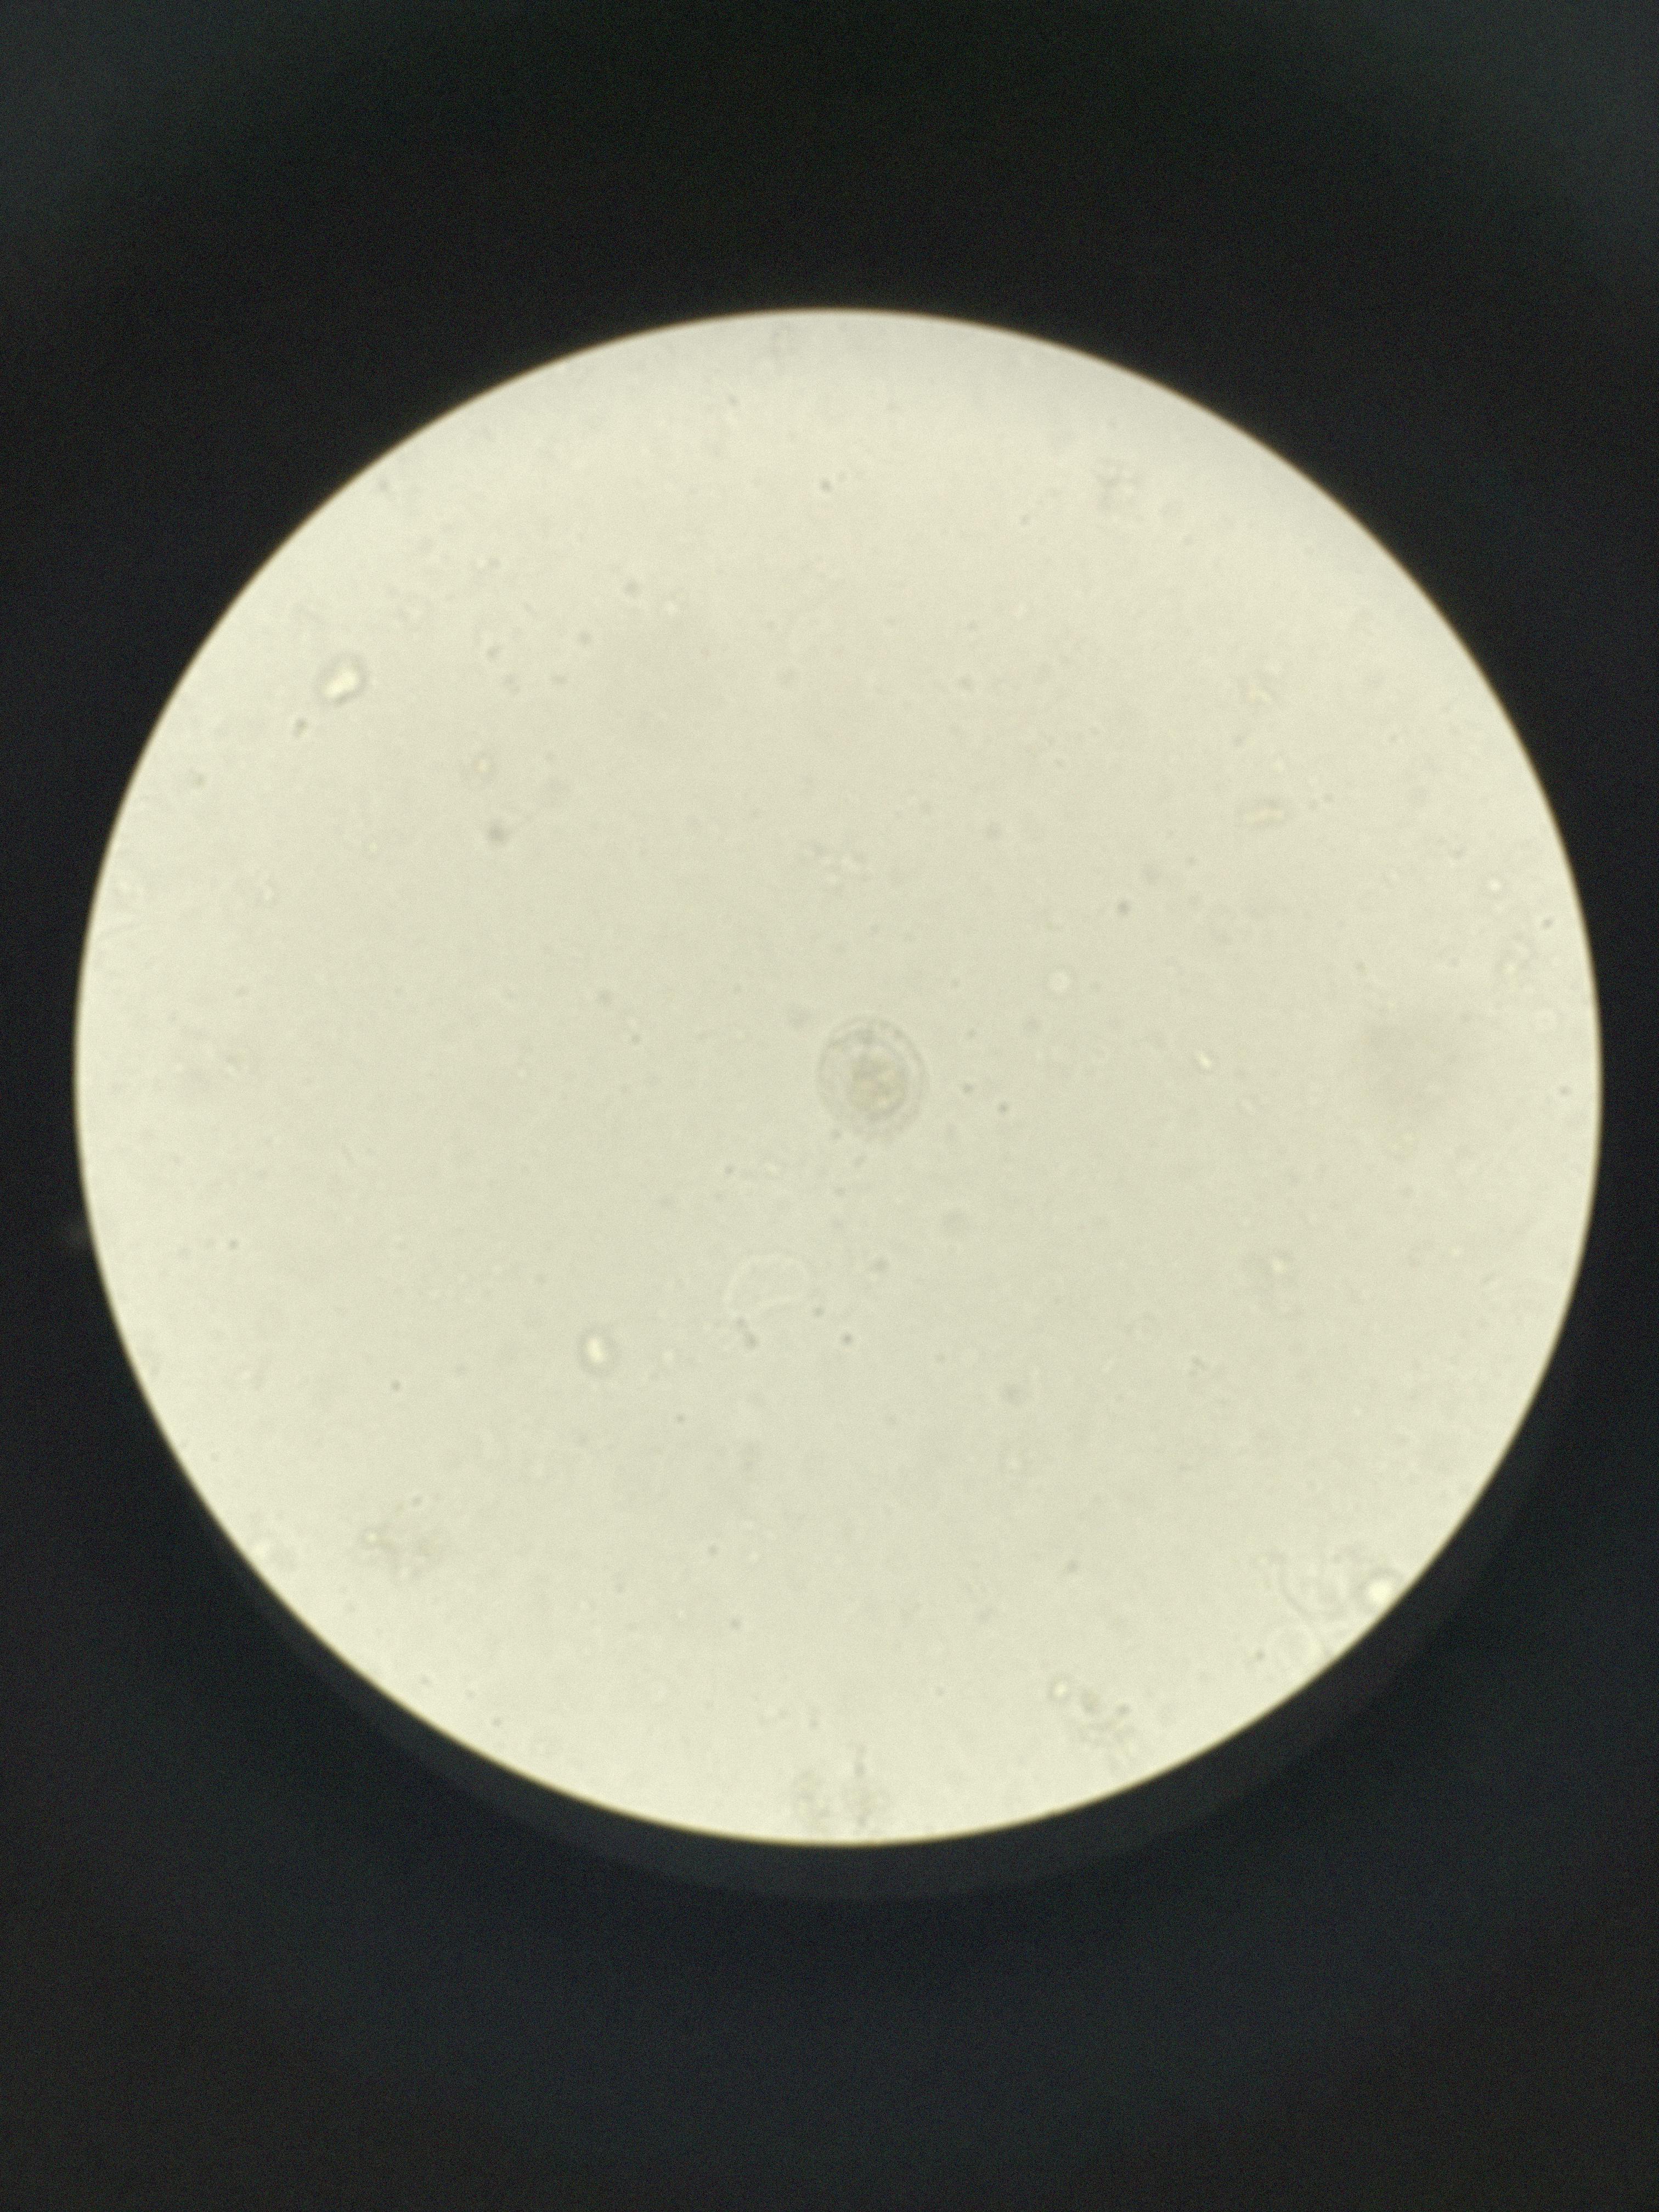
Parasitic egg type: Hymenolepis nana